Interaction volume radius: 5 \u00c5
Interaction volume height: 15 \u00c5
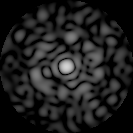
Disorder parameter: 0.8529